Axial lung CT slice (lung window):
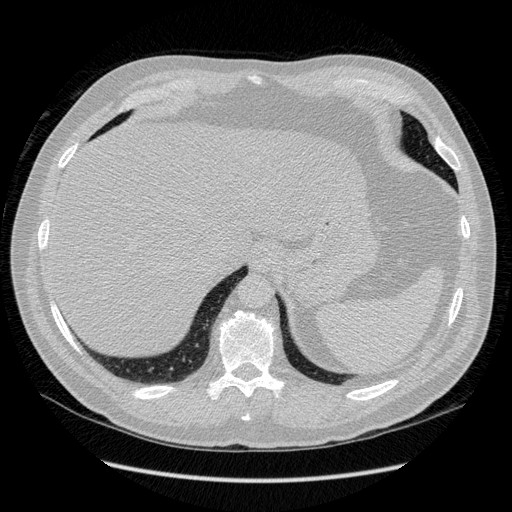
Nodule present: no